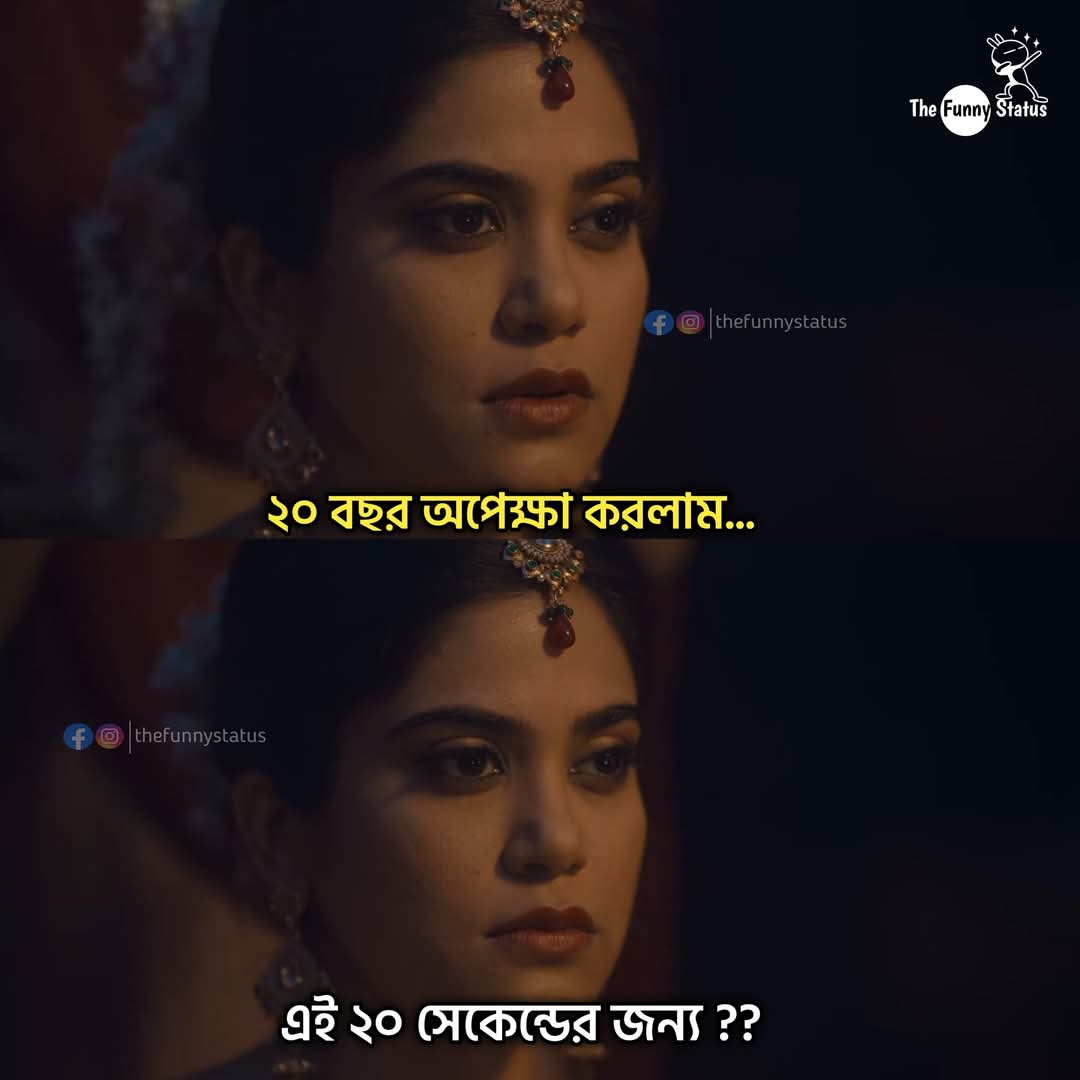
Text: ২০ বছর অপেক্ষা করলাম...
এই ২০ সেকেন্ডের জন্য ??
Label: Non Hate